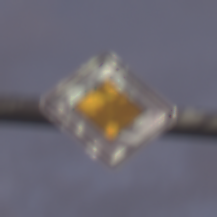
Verkehrszeichen: Vorfahrtsstrasse
Umgebung: Outdoor, Nature
Tageszeit: SunriseSunset
Wetter: PartlyCloudy
Licht: Natural
Jahreszeit: NotSpecified
Kontrast: LowContrast